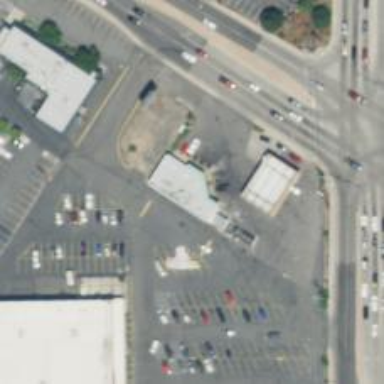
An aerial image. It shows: Convenience shop.